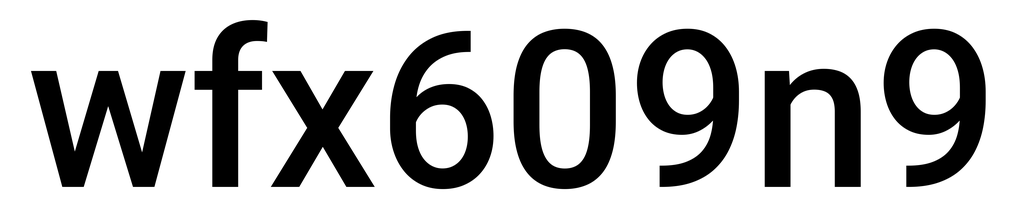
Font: Roboto_Medium